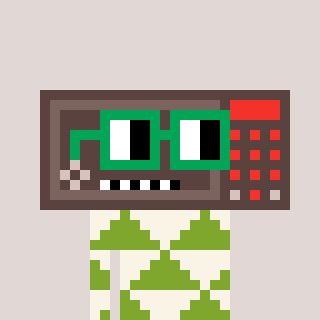
a pixel art character with square green glasses, a wallsafe-shaped head and a slimegreen-colored body on a warm background